Field crop: maize
Growth stage: 2
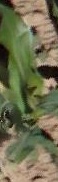
Species: maize